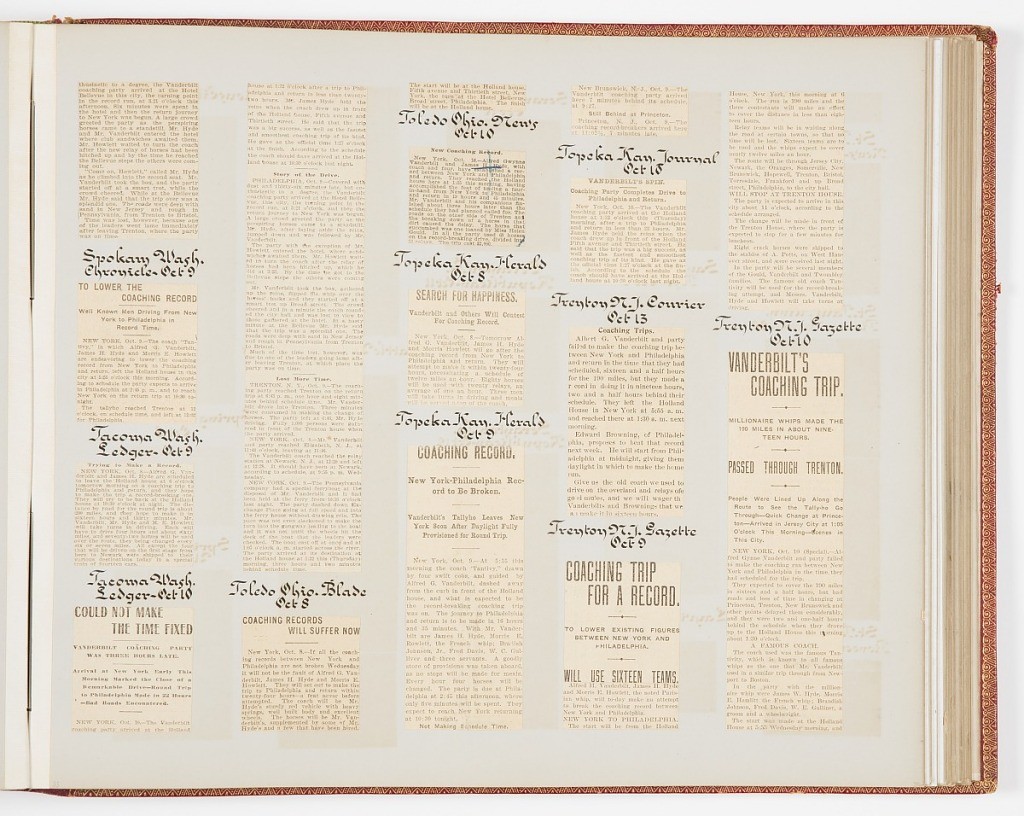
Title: Commemorative Scrapbook Documenting the 1901 Record Breaking Coach Race from New York City to Philadelphia and Back Again
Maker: James Hazen Hyde, American, 1876 - 1959
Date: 1901
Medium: Newspaper and magazine clippings mounted on heavy wove paper, annotated in pen and ink, bound in red leather with gilded lettering
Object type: Album Page
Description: Album of newspaper clippings describing the coach trip from New York to Philadelphia and return. The drivers were James H. Hyde and Alfred Vanderbilt.